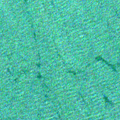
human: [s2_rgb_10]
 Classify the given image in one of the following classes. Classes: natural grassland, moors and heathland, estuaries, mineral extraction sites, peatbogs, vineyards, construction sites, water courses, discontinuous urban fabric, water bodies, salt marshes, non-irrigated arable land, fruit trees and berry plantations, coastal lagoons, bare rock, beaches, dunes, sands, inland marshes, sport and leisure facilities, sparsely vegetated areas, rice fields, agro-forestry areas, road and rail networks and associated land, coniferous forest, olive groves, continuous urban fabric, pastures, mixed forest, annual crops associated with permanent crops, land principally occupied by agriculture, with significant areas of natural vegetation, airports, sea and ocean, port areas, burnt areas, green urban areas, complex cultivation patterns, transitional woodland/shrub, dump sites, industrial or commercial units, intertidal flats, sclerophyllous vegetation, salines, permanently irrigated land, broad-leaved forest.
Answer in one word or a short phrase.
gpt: sea and ocean